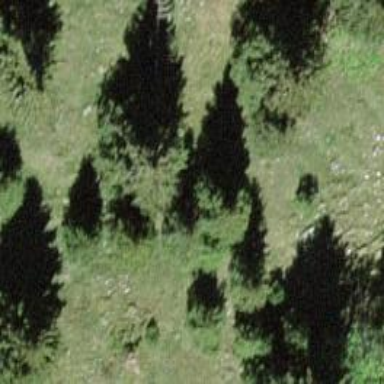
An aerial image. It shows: Needle-leaved tree in natural setting.